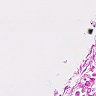
Metastatic tissue present: no